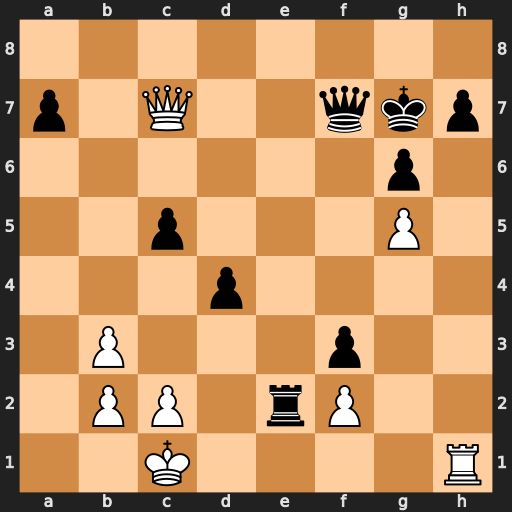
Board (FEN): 8/p1Q2qkp/6p1/2p3P1/3p4/1P3p2/1PP1rP2/2K4R
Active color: w
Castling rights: -
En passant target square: -
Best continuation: Rxh7+ Kxh7 Qxf7+